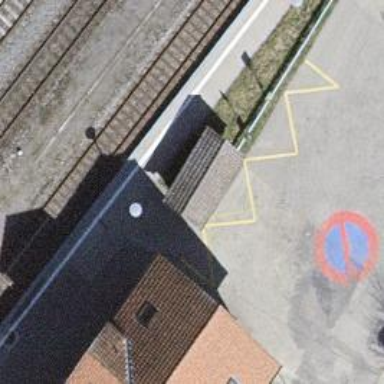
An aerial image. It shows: Bus stop with platform for public transport.